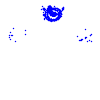
Particle: electron